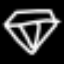
Label: diamond